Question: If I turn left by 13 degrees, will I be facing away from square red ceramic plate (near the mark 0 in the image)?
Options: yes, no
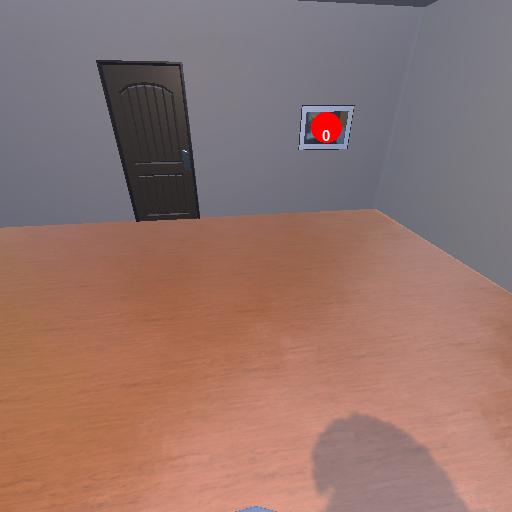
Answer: yes